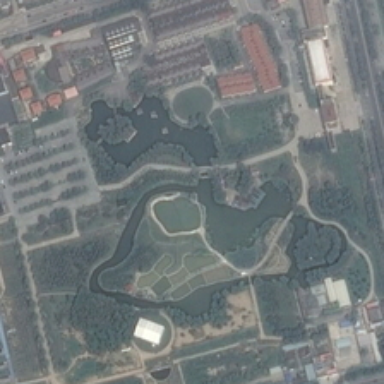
Many green trees around an irregular pond are near some buildings .